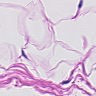
Metastatic tissue present: no